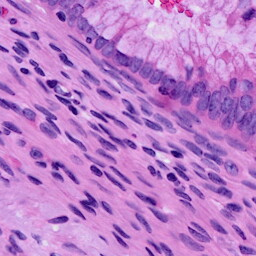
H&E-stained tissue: Cervix